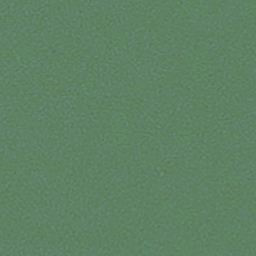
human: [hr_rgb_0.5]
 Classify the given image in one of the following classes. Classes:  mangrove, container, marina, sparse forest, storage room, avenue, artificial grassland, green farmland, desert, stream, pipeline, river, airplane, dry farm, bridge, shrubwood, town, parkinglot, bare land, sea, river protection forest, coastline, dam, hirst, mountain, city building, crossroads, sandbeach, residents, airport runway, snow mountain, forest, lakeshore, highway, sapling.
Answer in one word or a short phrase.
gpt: sea